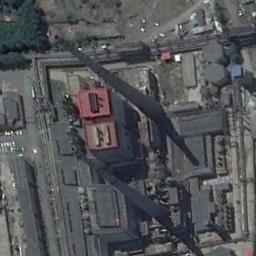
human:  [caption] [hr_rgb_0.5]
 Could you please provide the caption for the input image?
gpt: There are rows of blue or red buildings on one side of the two thermal power stations .

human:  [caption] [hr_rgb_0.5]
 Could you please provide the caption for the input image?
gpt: The thermal power station is on the bare land next to some buildings .

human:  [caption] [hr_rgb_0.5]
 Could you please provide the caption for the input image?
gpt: There are many buildings next to the thermal power station .

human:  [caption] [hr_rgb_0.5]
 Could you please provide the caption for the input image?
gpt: Plant and machinery in thermal power station with two chimneys .

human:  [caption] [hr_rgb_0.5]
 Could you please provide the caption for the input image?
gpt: There are some black buildings on the thermal power station .